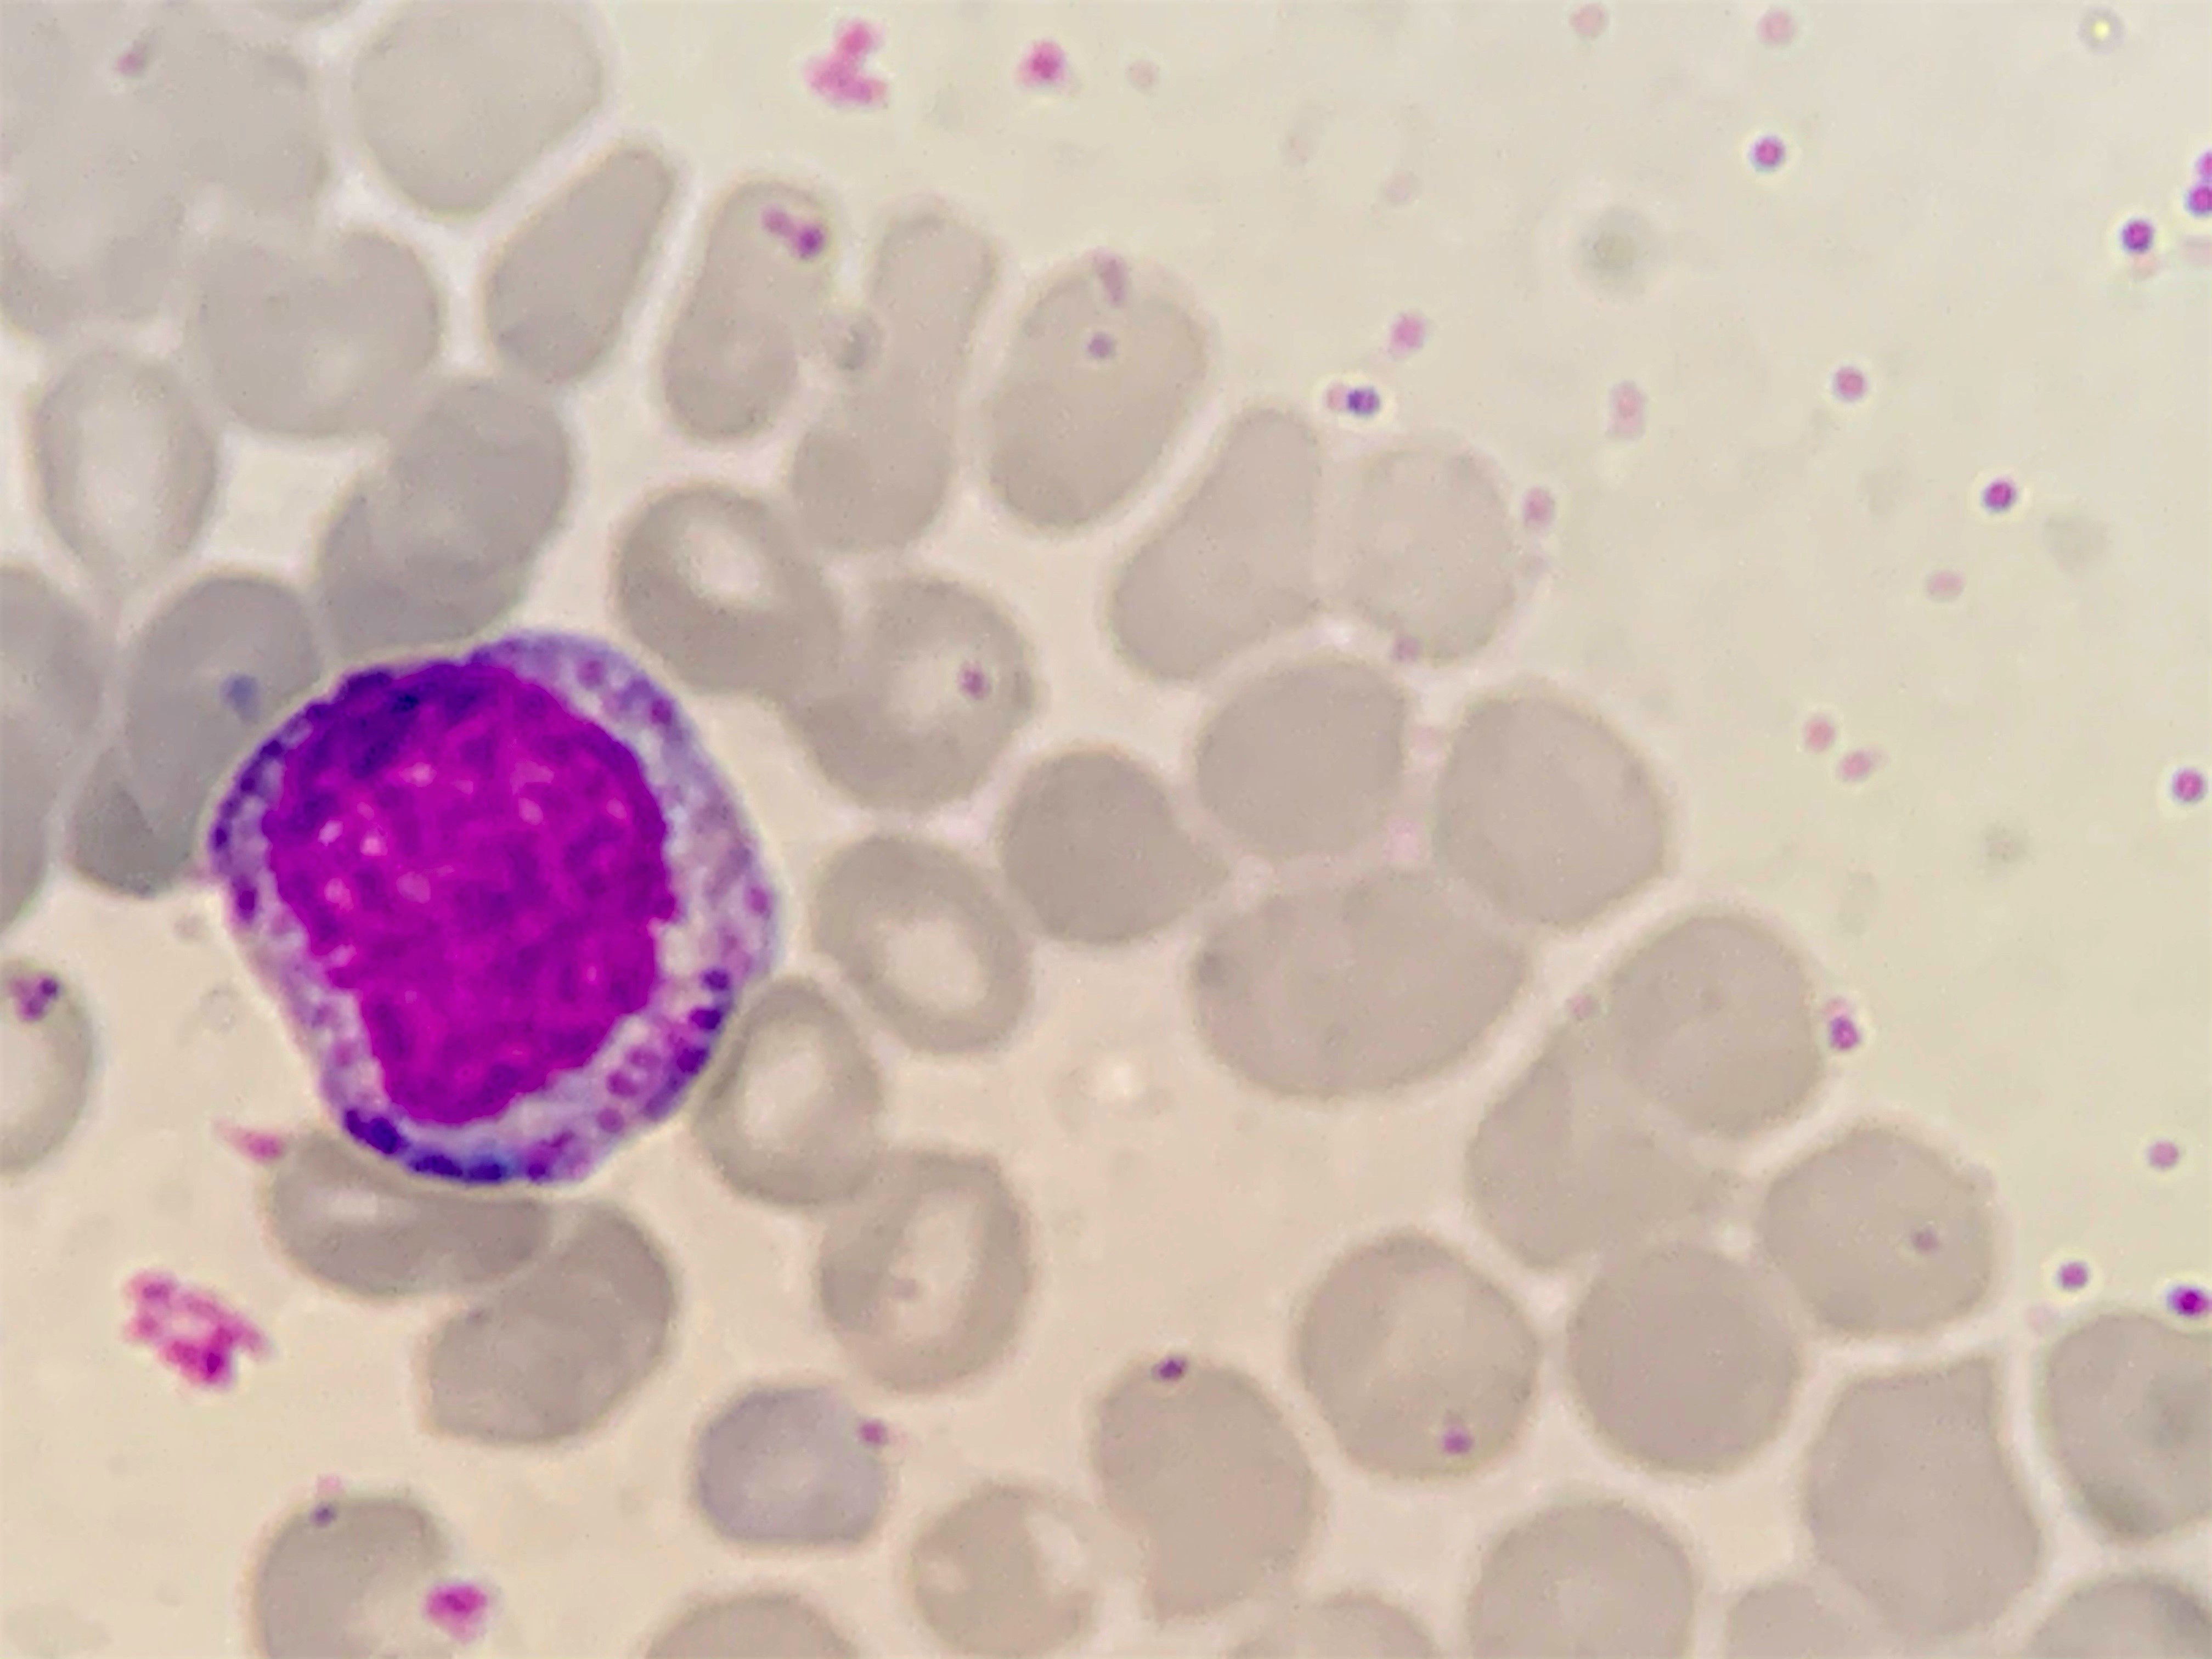
Cell type: PROMYELOCYTES